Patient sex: F
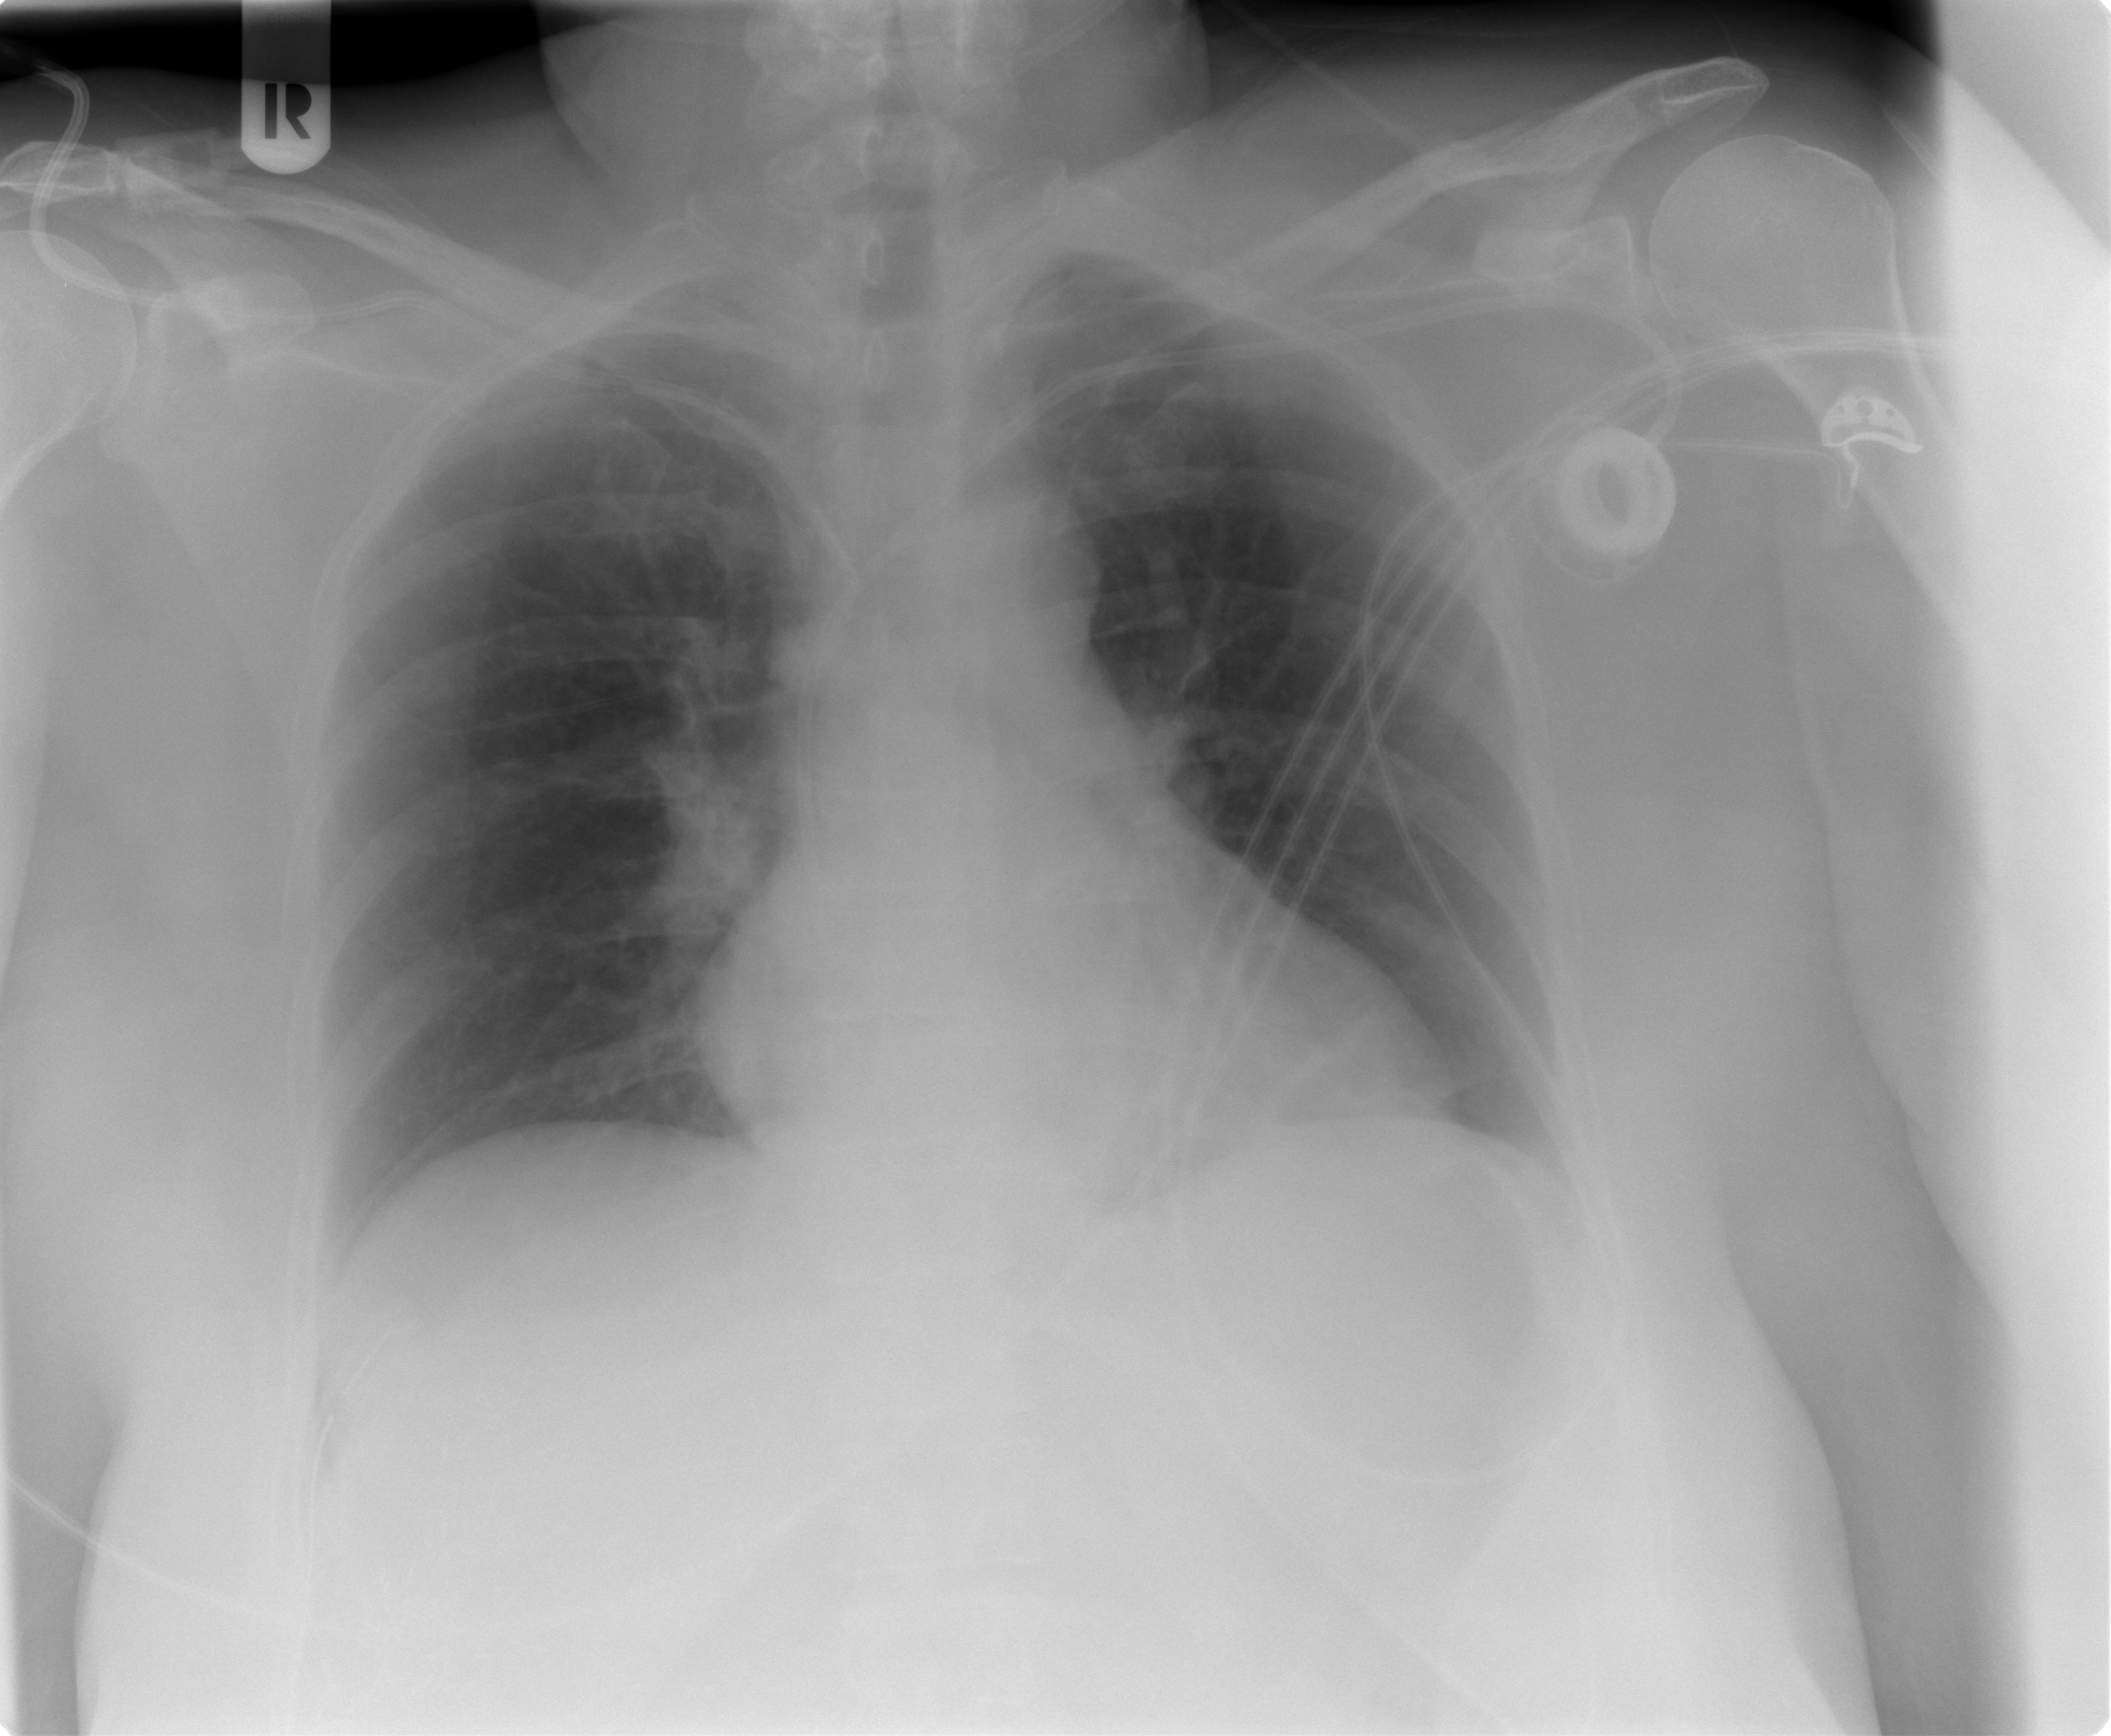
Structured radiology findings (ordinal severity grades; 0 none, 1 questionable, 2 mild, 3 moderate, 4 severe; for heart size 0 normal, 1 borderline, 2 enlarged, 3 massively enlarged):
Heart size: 0
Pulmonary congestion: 0
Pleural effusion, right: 0
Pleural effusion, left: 0
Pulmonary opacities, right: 0
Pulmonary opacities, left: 0
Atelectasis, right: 0
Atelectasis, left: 1